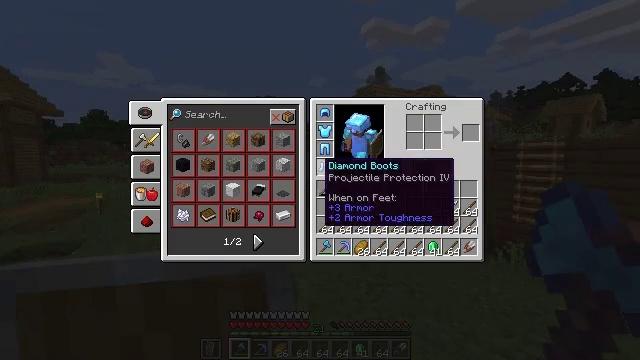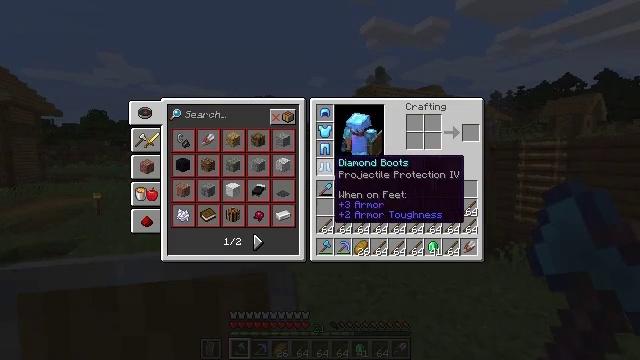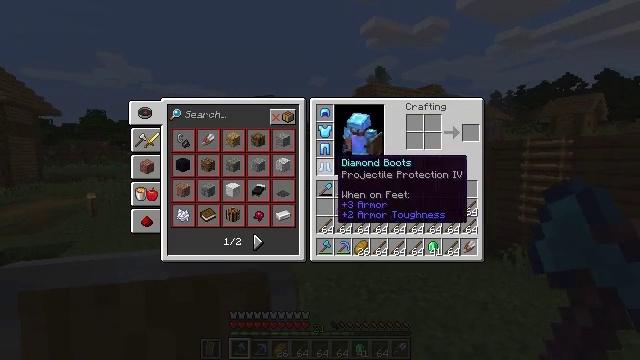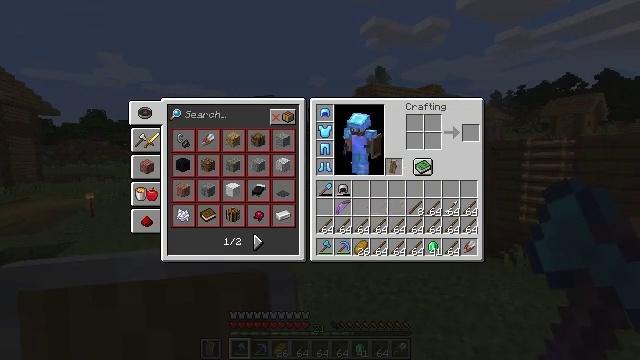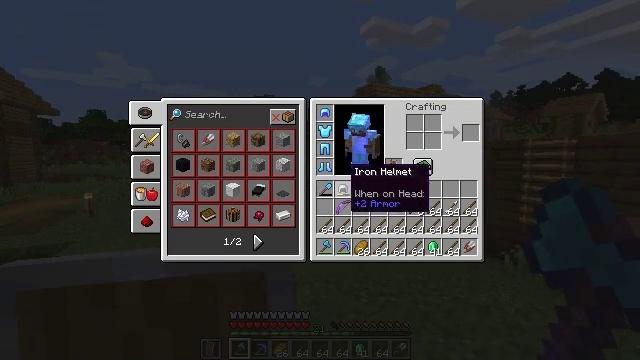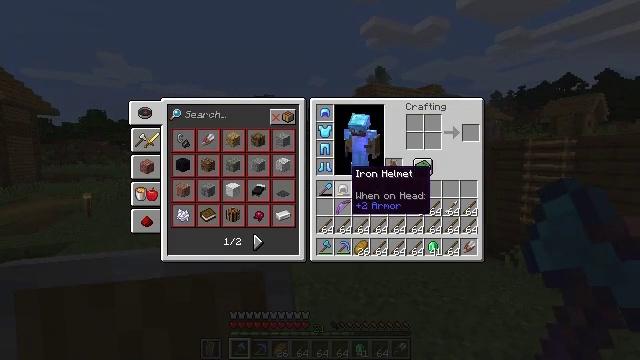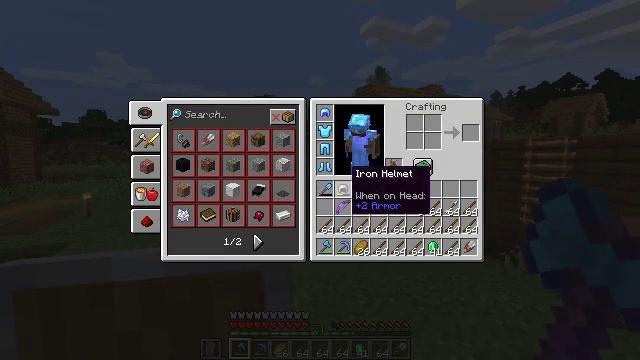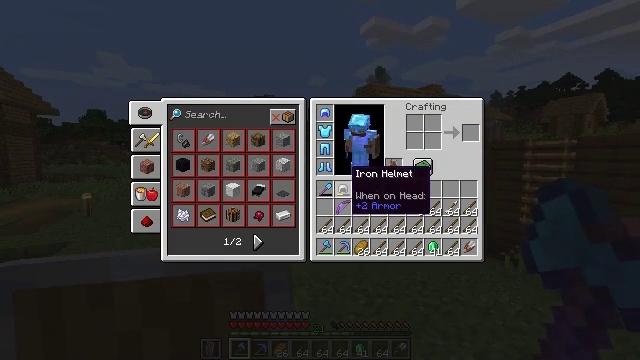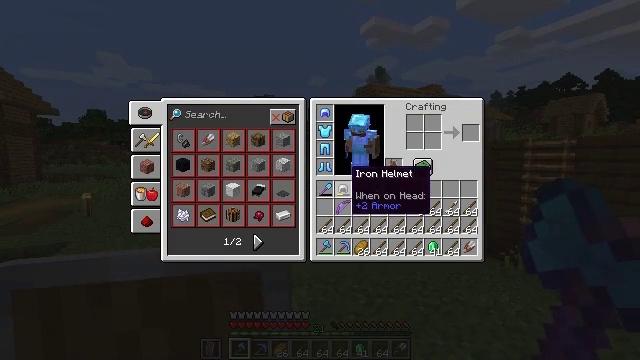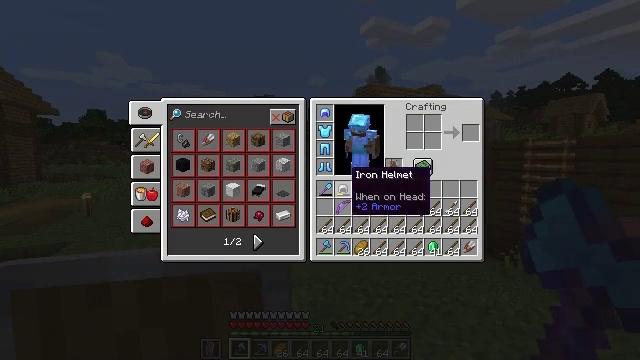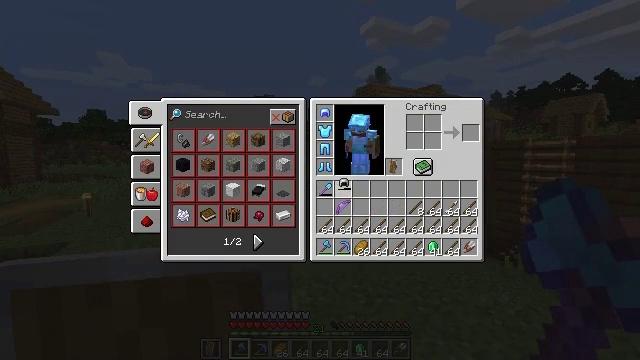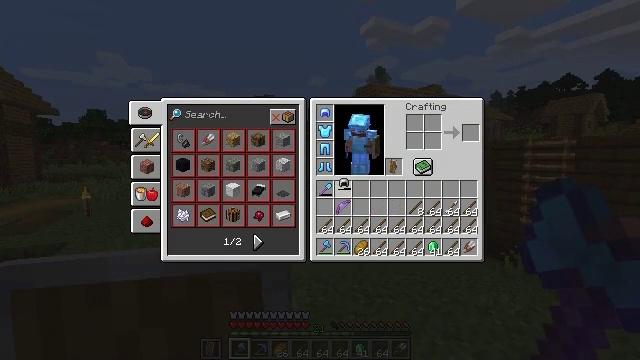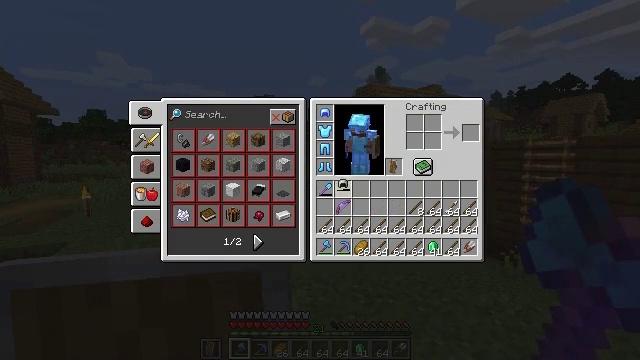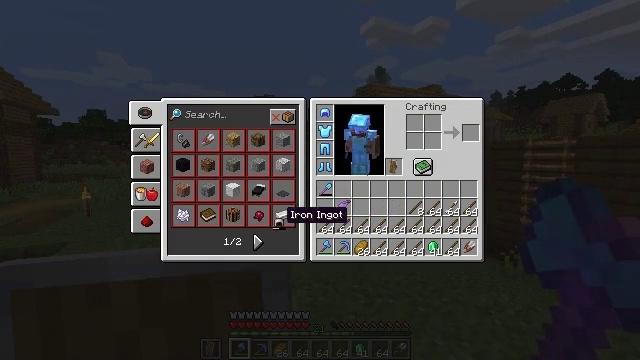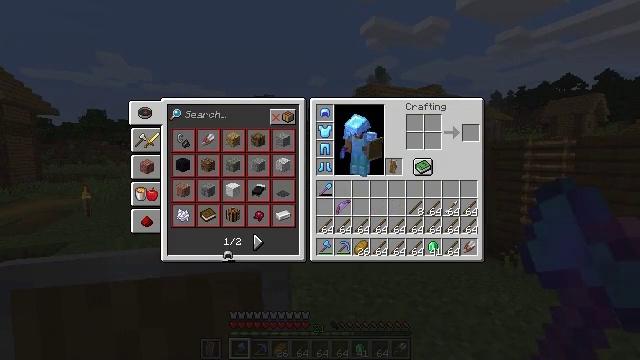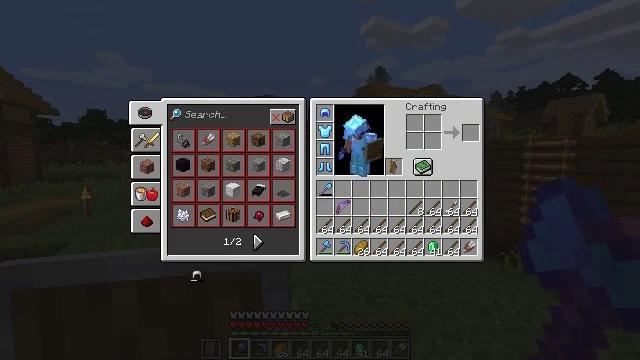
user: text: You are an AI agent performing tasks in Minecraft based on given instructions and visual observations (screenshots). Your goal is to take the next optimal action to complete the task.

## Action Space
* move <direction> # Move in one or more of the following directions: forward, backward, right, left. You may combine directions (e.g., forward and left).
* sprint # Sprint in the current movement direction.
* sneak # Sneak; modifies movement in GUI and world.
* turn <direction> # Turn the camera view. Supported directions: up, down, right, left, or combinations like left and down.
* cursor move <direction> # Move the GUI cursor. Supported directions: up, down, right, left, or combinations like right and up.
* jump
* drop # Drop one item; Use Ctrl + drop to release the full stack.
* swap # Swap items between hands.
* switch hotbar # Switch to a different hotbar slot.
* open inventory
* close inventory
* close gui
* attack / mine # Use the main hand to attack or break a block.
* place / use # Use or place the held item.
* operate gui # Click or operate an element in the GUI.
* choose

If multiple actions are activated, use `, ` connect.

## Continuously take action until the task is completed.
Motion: motion action
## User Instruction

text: Drop an iron helmet.
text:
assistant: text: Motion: cursor move right
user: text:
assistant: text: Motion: no_op
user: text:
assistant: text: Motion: cursor move right and down
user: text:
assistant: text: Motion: no_op
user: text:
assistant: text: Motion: no_op
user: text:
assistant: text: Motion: no_op
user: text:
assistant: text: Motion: no_op
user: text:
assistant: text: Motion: no_op
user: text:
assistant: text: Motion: no_op
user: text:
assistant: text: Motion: operate gui
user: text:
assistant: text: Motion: operate gui
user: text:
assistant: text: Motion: operate gui
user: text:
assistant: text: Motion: cursor move left and down
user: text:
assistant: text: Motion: cursor move left and down
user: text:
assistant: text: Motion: cursor move left and down
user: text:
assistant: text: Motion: no_op
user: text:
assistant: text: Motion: operate gui
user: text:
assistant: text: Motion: operate gui
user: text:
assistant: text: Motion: operate gui
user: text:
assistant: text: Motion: no_op
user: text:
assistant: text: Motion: no_op
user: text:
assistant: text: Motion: cursor move right and up
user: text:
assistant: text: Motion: cursor move right and up
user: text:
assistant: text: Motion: cursor move right
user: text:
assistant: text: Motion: no_op